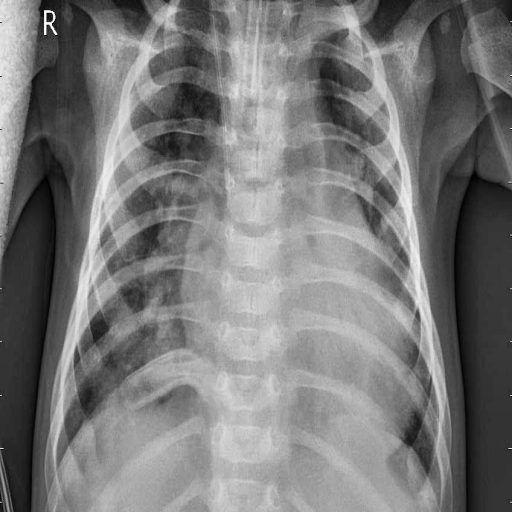
Finding: PNEUMONIA